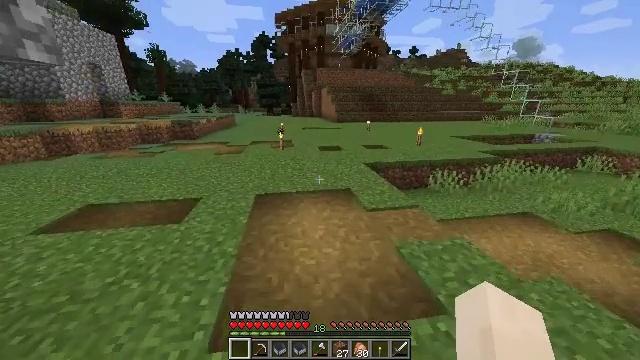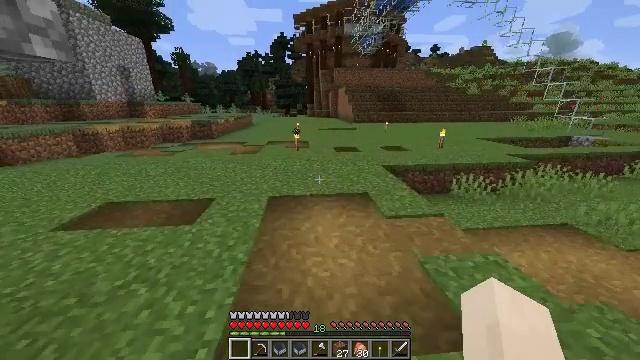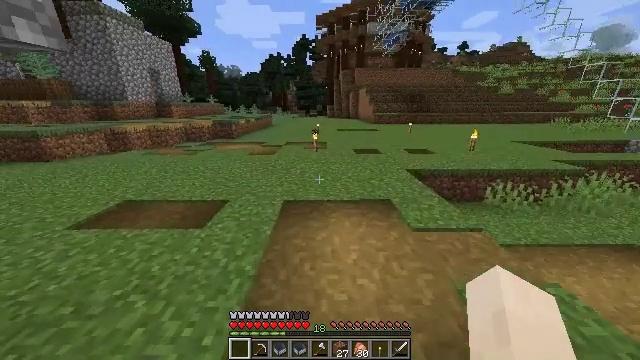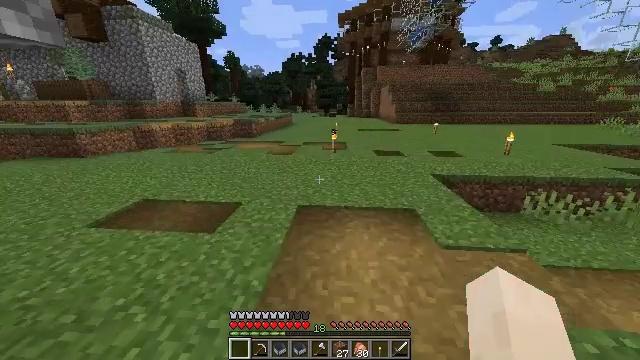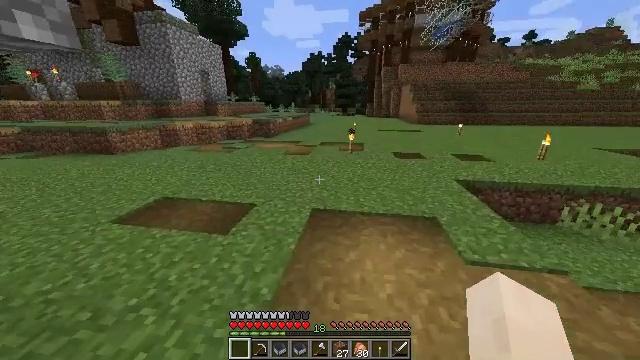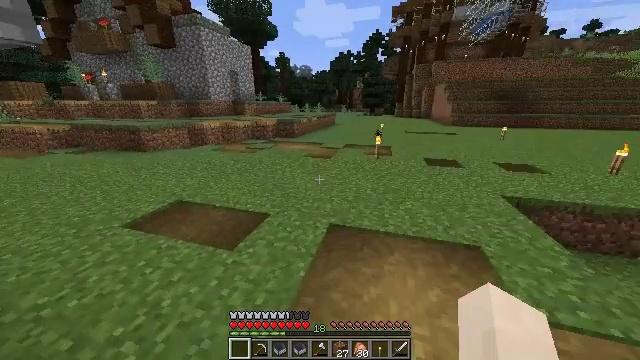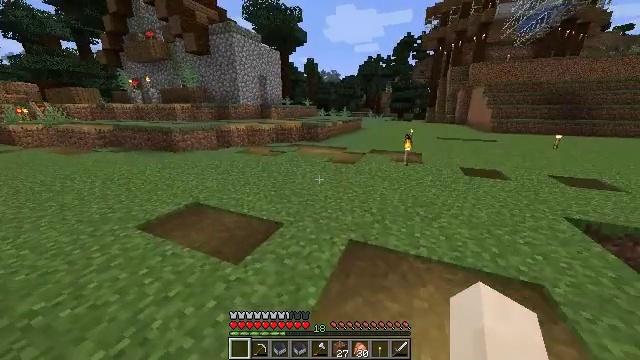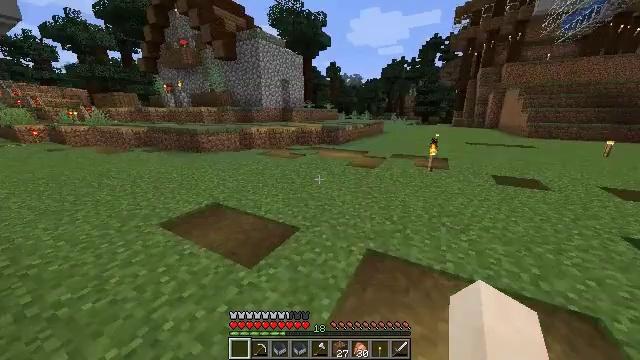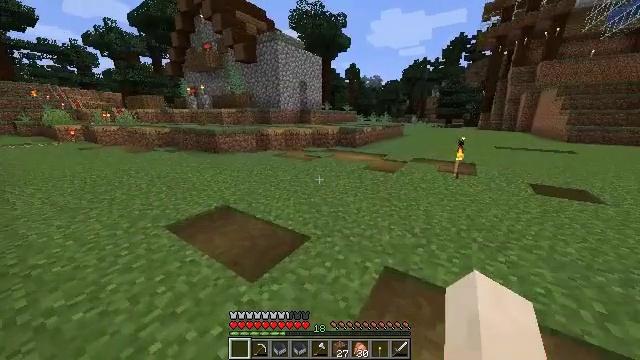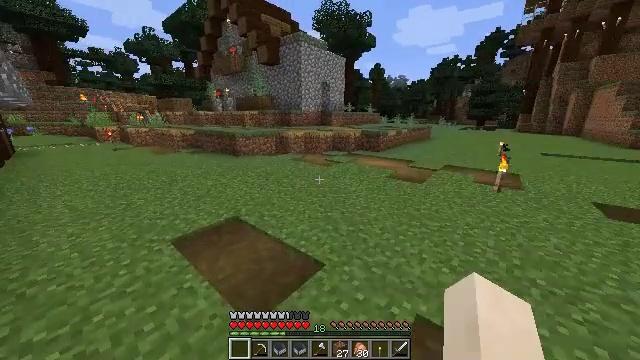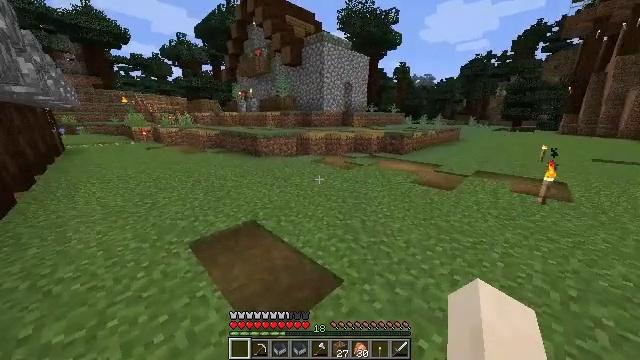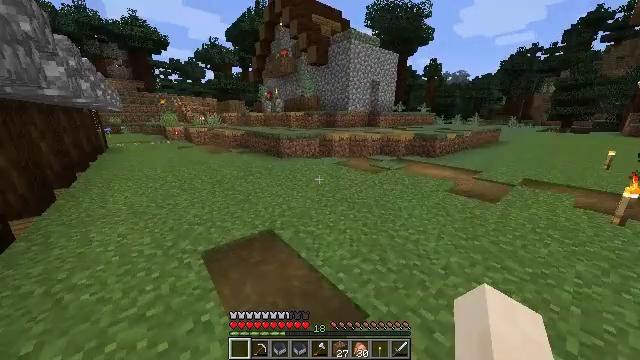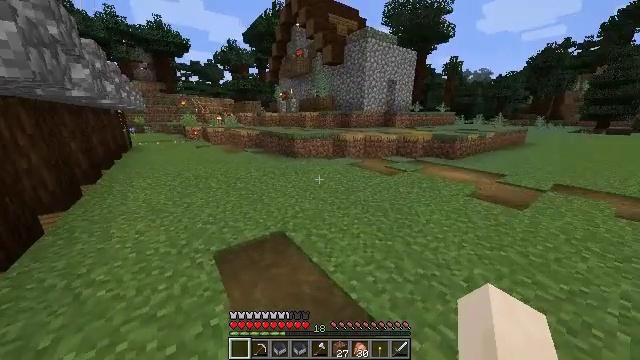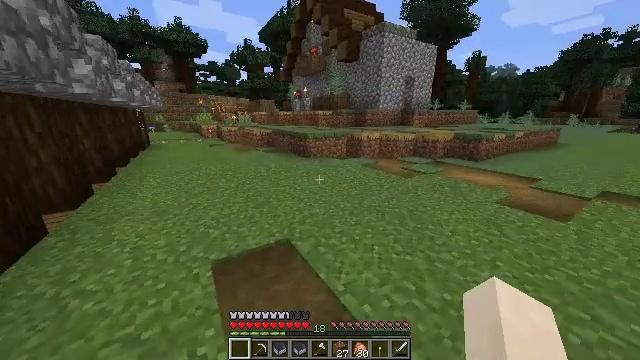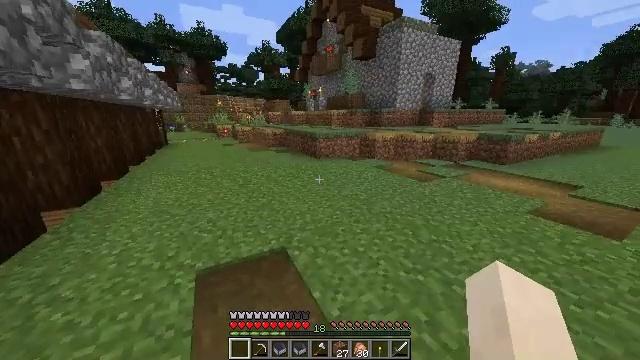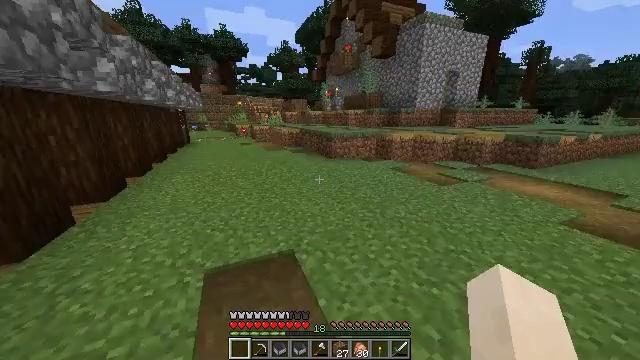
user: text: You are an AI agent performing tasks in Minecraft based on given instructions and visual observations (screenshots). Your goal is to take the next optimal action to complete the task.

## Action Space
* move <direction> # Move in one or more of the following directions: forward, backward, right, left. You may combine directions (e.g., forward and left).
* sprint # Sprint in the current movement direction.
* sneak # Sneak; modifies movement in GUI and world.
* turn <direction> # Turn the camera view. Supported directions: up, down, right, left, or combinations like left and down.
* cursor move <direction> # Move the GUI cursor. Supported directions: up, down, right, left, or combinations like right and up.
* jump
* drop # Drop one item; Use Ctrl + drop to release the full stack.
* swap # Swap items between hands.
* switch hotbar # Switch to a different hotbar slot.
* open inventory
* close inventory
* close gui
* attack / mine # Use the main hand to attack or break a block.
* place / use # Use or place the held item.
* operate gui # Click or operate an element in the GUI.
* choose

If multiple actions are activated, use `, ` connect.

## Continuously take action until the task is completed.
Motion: motion action
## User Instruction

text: Attack the stripped spruce log to gather it.
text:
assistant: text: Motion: move forward, turn left
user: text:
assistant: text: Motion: move forward, turn left
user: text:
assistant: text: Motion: move forward, turn left
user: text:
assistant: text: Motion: move forward, turn left
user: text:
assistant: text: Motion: move forward, sprint, turn left
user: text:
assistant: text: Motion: move forward, sprint, turn left and up
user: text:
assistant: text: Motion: move forward, sprint, turn left
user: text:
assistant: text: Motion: move forward, sprint, turn left
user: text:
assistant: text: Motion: move forward, sprint, turn left
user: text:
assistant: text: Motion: move forward, turn left
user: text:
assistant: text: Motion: move forward, turn left
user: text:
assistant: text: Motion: move forward, turn left
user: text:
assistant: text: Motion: move forward and move right, turn left
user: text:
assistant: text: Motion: move forward and move right, turn left
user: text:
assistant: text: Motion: move forward and move right, turn left
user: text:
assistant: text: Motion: move forward and move right, sprint, turn left
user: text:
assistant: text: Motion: move forward and move right, sprint, turn left
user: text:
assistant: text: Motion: move forward and move right, sprint, turn left
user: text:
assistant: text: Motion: move forward and move right, sprint, turn left
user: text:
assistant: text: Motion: move forward and move right, sprint, turn left
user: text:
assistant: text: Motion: move forward, sprint, turn left
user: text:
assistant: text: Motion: move forward, turn left
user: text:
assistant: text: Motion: move forward, turn left
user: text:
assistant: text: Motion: move forward
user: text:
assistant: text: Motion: move forward, turn left
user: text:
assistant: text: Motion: move forward
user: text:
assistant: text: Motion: move forward
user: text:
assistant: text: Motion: move forward, sprint
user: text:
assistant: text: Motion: move forward, sprint
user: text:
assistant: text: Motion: move forward, sprint